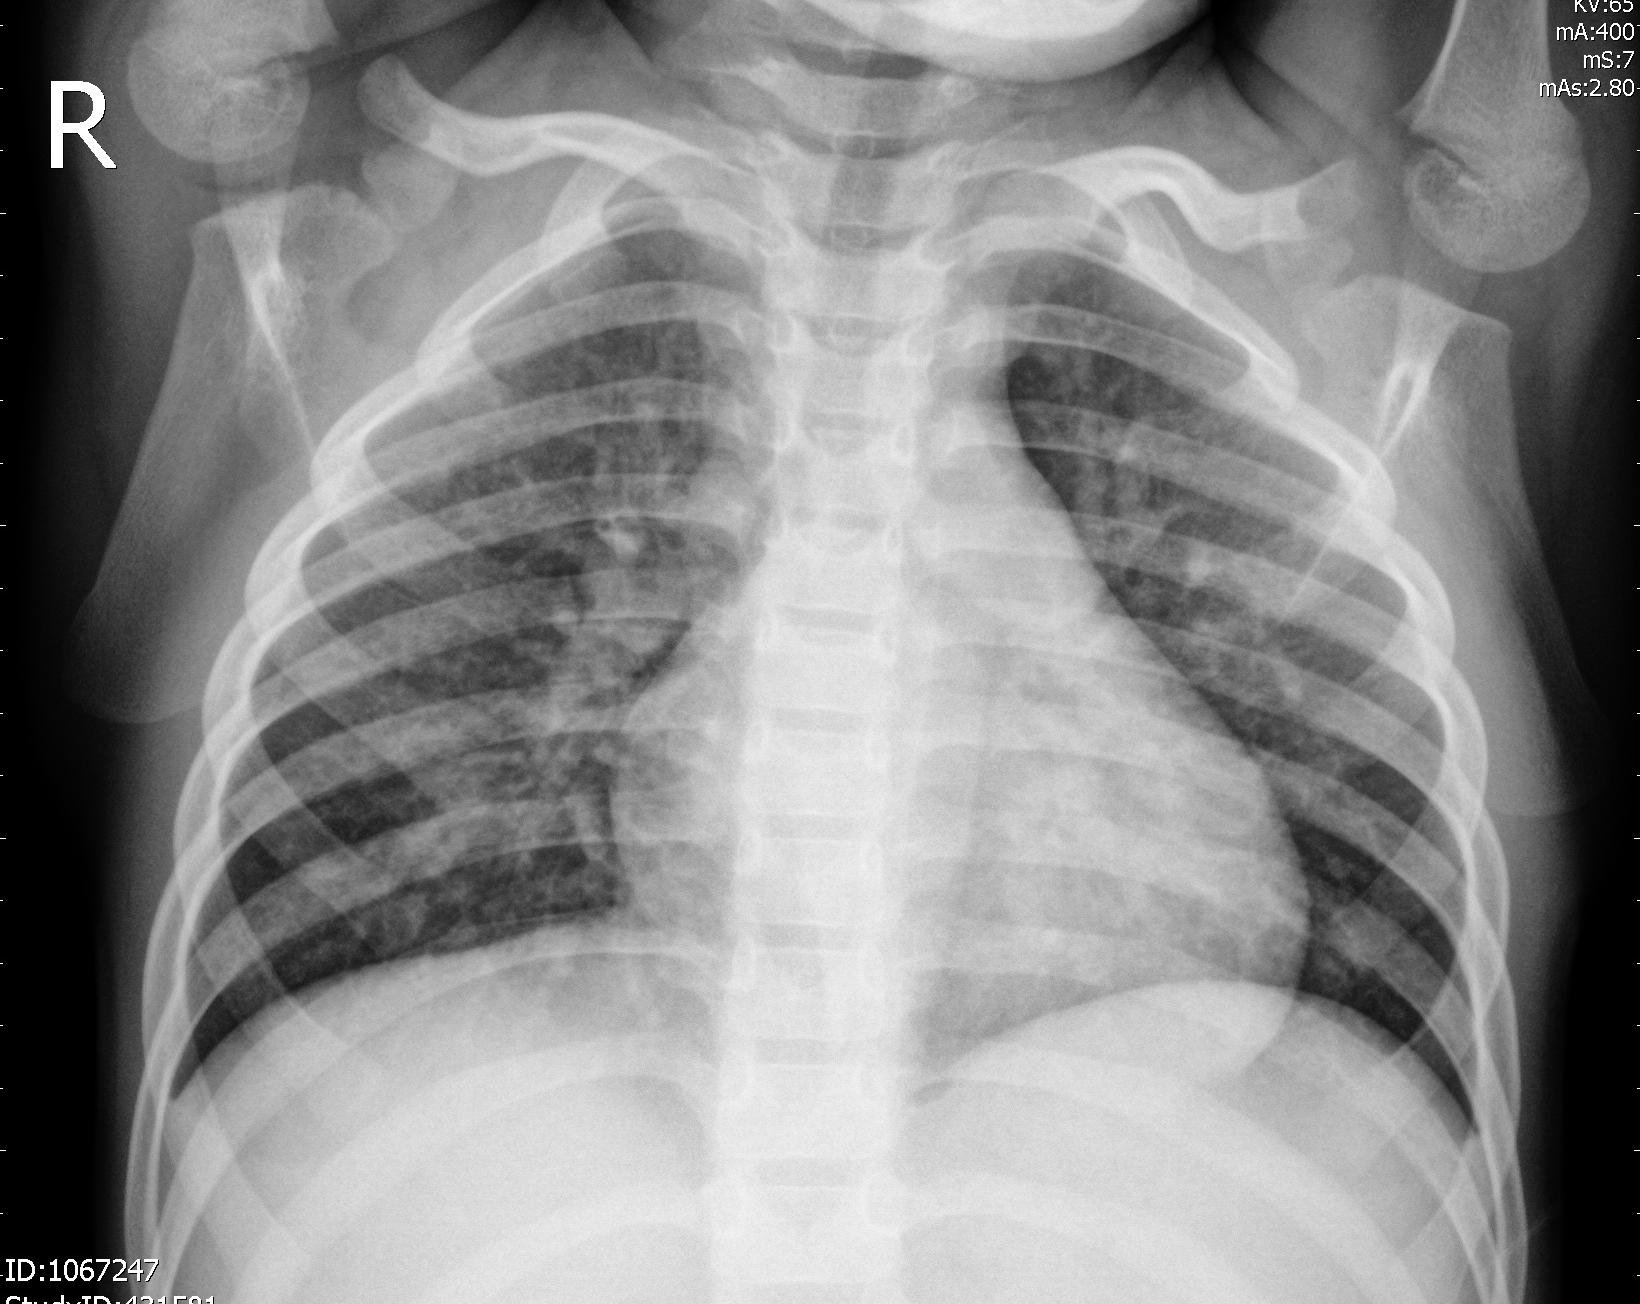
Diagnosis: PNEUMONIA